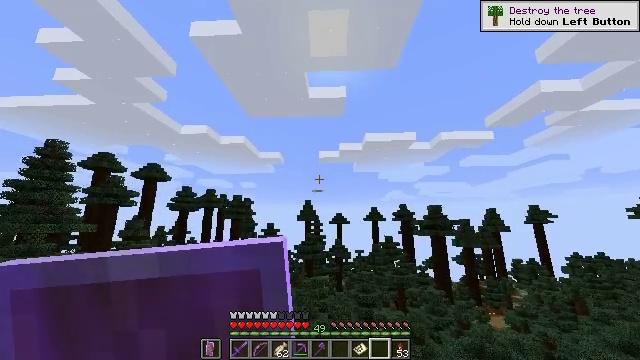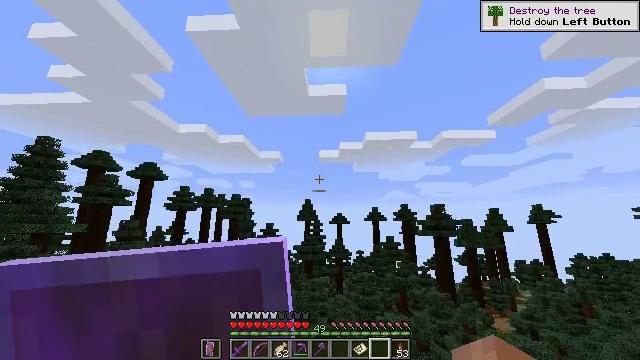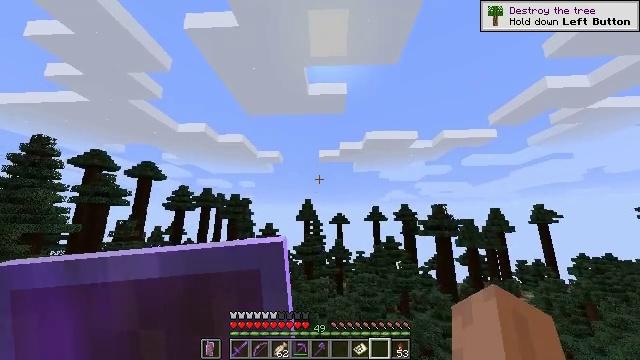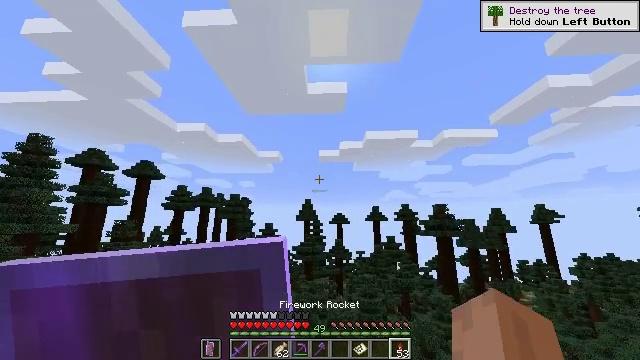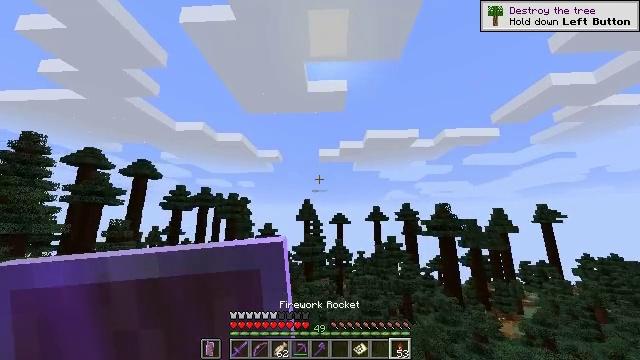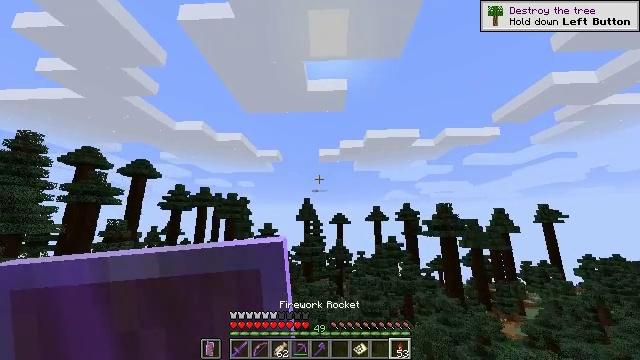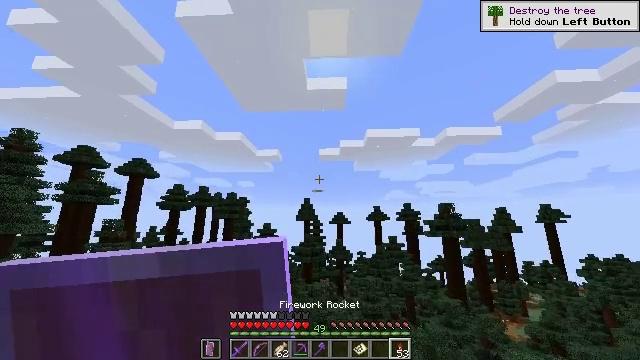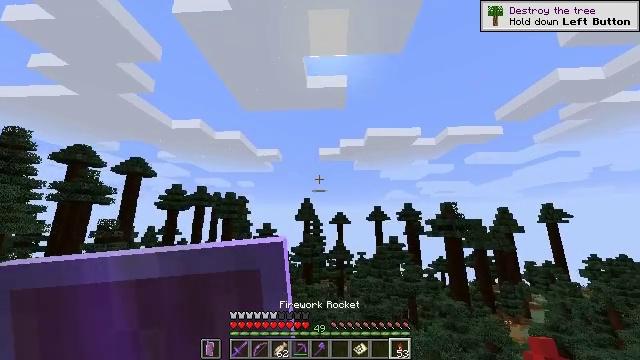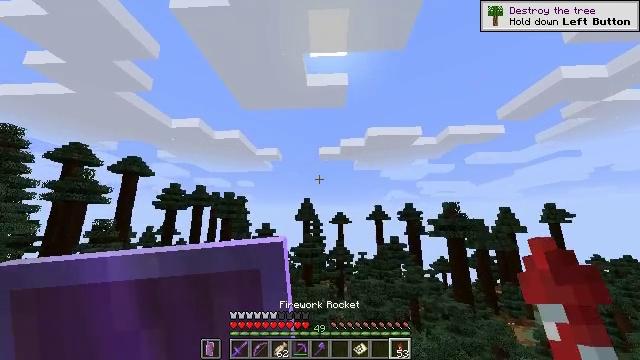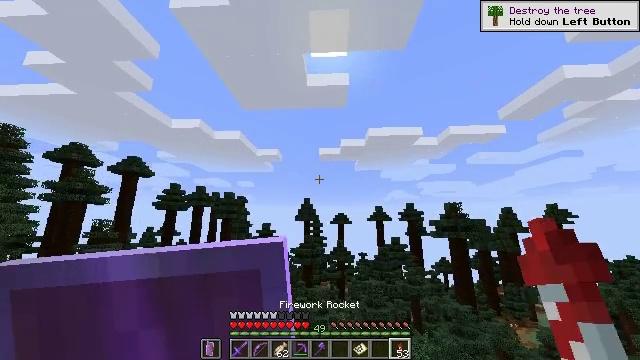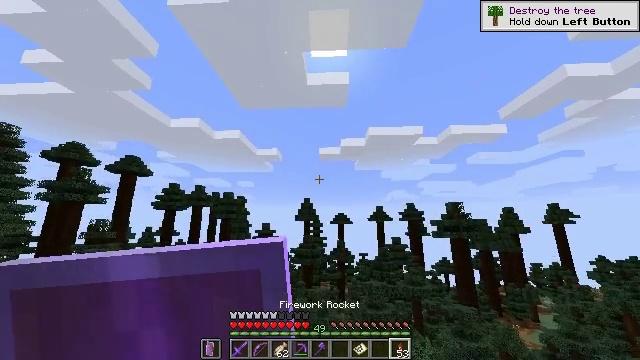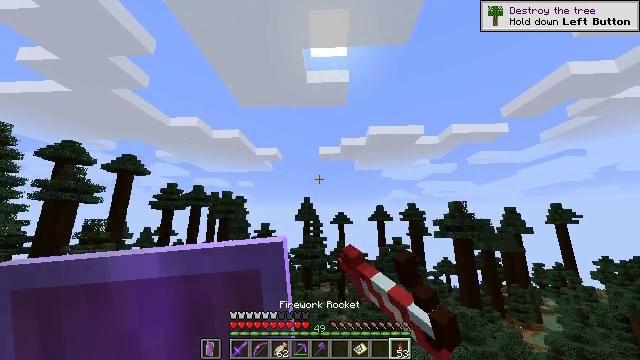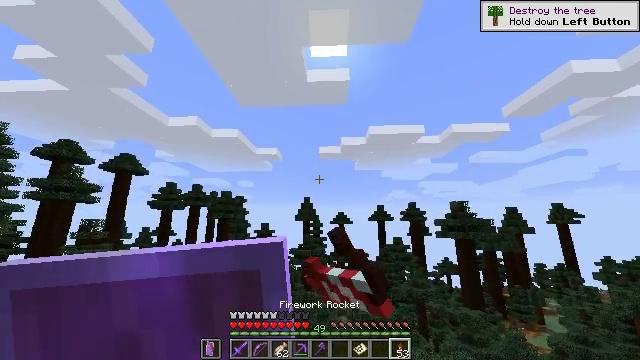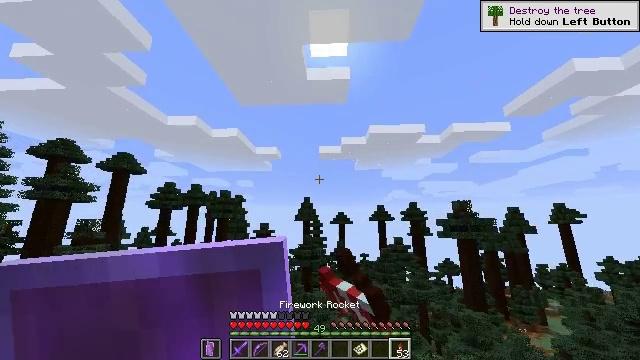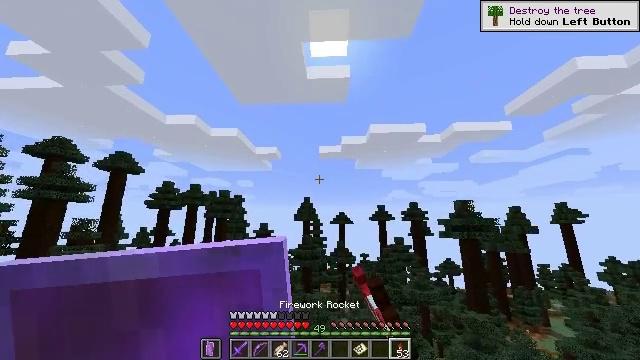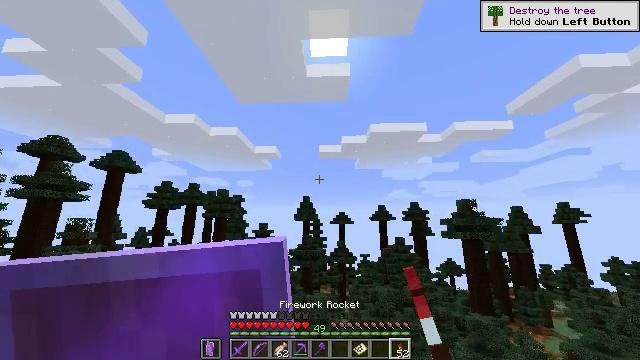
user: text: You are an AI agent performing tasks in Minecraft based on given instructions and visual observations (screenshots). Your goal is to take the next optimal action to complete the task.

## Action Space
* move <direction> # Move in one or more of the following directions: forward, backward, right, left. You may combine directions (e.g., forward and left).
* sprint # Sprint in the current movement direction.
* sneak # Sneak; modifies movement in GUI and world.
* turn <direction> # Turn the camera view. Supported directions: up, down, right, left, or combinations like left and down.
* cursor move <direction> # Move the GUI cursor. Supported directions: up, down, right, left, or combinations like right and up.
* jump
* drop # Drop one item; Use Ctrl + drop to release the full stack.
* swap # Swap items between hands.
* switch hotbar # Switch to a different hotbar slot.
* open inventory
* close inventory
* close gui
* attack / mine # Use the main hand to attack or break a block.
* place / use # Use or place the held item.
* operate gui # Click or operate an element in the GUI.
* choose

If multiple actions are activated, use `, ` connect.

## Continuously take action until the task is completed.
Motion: motion action
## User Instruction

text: Dismantle the sticky piston for reuse.
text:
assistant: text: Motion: move forward, sprint
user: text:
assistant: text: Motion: move forward, sprint
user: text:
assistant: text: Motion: move forward, sprint
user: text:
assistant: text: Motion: move forward, sprint
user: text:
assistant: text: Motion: move forward, sprint
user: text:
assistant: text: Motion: move forward, sprint
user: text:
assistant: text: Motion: move forward, sprint
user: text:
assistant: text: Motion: move forward, sprint
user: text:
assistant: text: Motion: move forward, sprint
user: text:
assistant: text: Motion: move forward, sprint, use / place
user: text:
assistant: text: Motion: move forward, sprint, use / place
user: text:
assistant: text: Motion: move forward, sprint, use / place
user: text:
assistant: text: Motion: move forward, sprint, use / place
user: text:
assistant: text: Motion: move forward, sprint
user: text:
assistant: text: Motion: move forward, sprint
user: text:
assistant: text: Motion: move forward, sprint
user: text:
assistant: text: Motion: move forward, sprint
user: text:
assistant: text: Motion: move forward, sprint
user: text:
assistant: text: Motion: move forward, sprint
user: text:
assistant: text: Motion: move forward, sprint
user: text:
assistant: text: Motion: move forward, sprint
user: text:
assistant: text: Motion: move forward, sprint
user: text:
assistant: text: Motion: move forward, sprint
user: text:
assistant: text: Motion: move forward, sprint
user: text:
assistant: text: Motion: move forward, sprint
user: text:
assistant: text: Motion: move forward, sprint
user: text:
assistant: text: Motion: move forward, sprint
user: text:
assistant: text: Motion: move forward, sprint
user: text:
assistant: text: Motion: move forward, sprint
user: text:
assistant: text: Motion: move forward, sprint